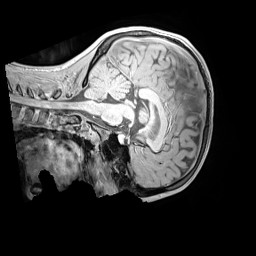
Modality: MP2RAGE
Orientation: sagittal
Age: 11
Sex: male
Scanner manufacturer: siemens
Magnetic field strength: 3 T
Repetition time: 4 s
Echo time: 0.00303 s